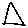
Label: triangle